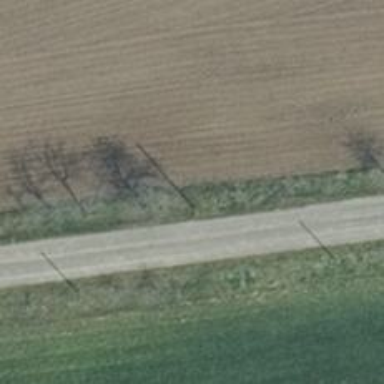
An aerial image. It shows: Minor power line.